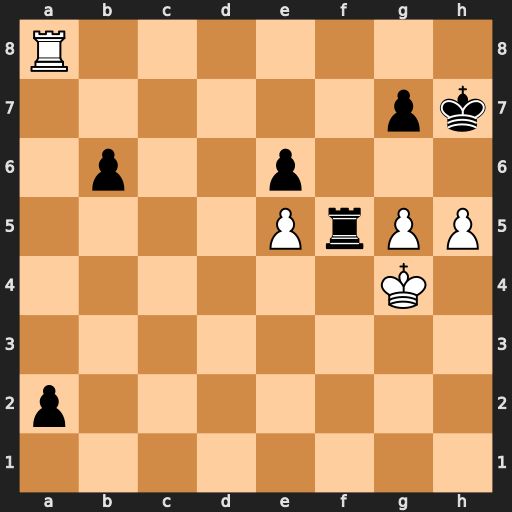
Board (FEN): R7/6pk/1p2p3/4PrPP/6K1/8/p7/8
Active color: w
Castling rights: -
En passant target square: -
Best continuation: g6+ Kh6 Rh8#